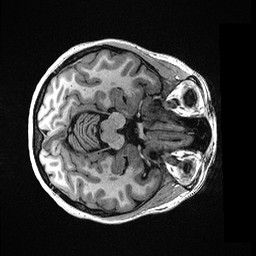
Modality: T1w
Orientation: axial
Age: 36
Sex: female
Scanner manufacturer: ge
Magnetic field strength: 3 T
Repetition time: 0.006952 s
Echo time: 0.00292 s